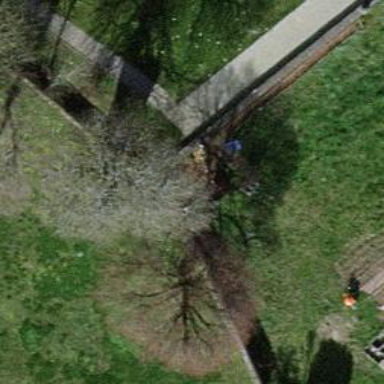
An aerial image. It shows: Retaining wall.